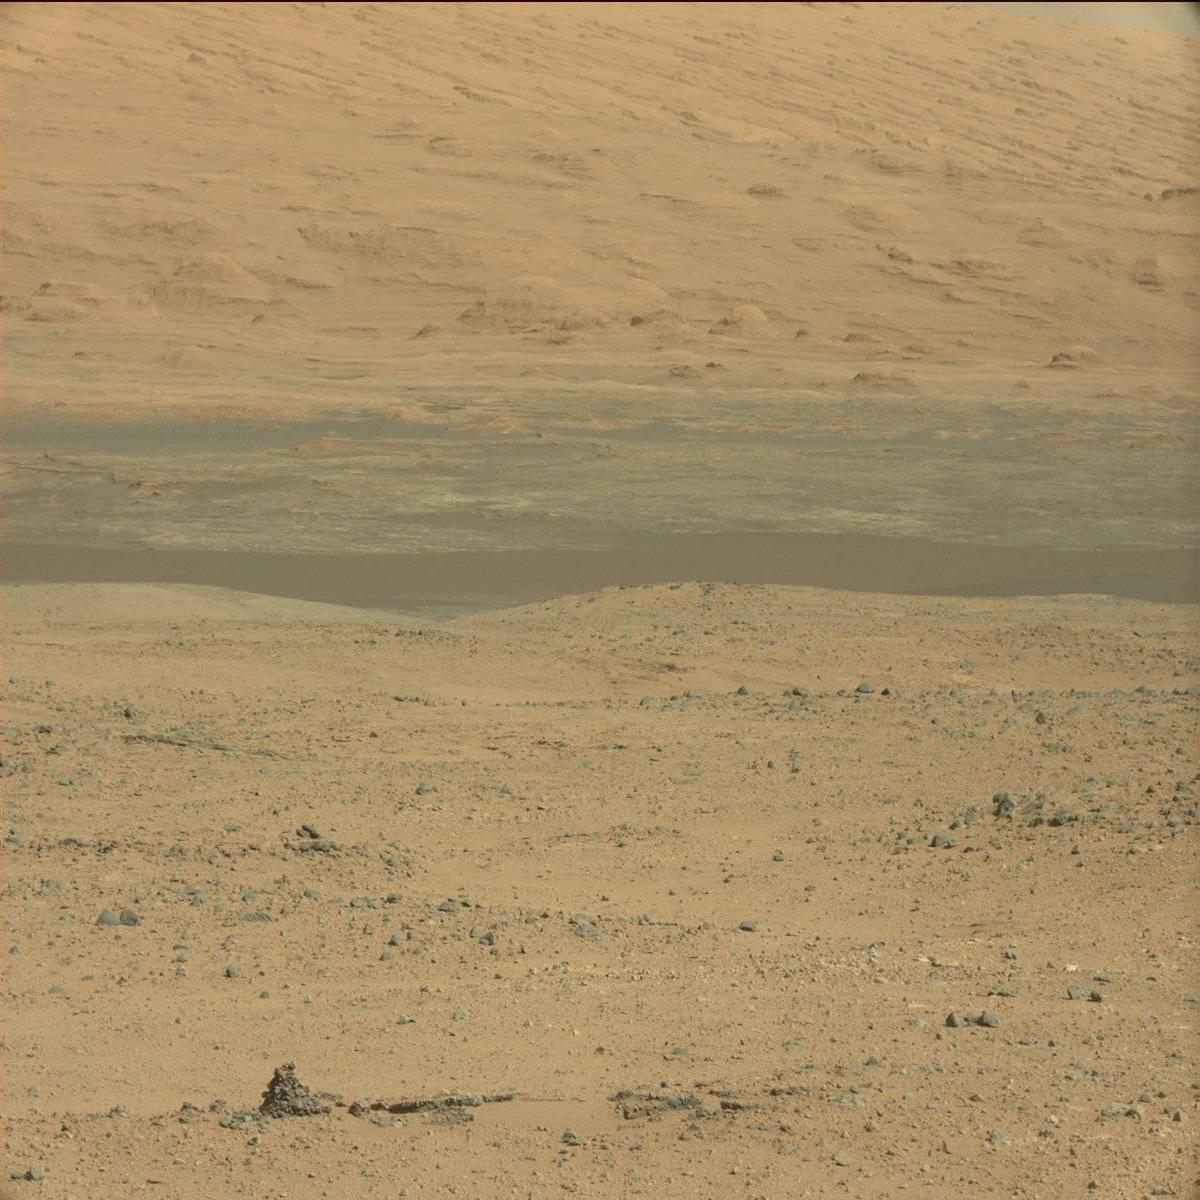
Terrain classes present: Bedrock, Ridge, Sand / Soil, Sky